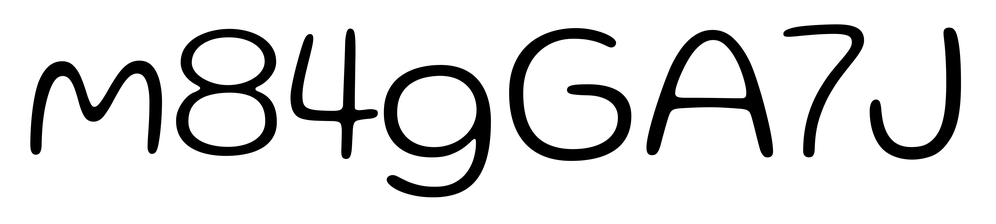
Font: Gluten_ExtraLight